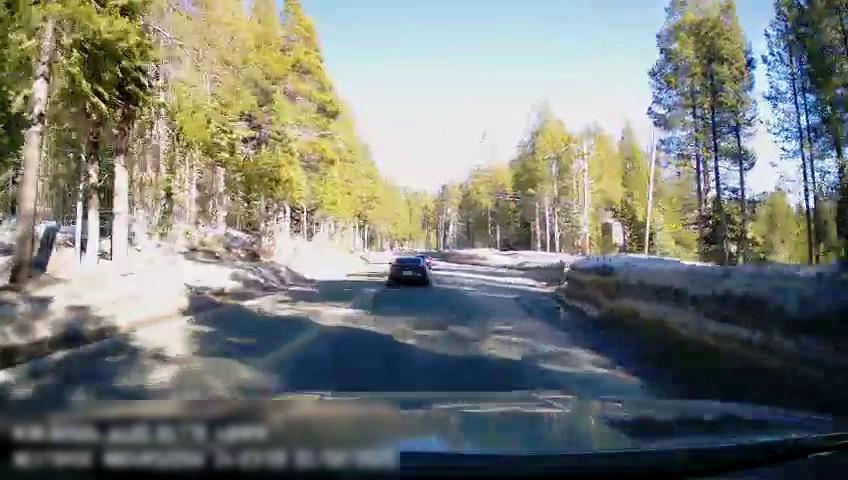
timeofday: Day
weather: Snowy
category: Drivable Space
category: Vehicles | Car
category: Vehicles | Car